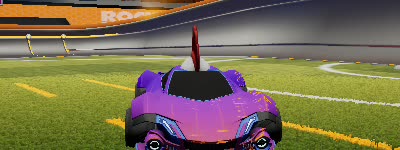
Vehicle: werewolf